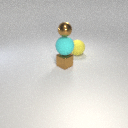
small brown metal sphere above small brown metal cube